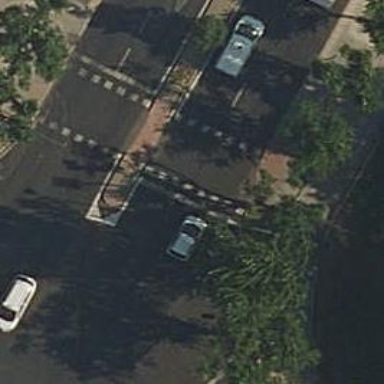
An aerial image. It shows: Zebra crossing with traffic signals. The crossing is marked by traffic lights.